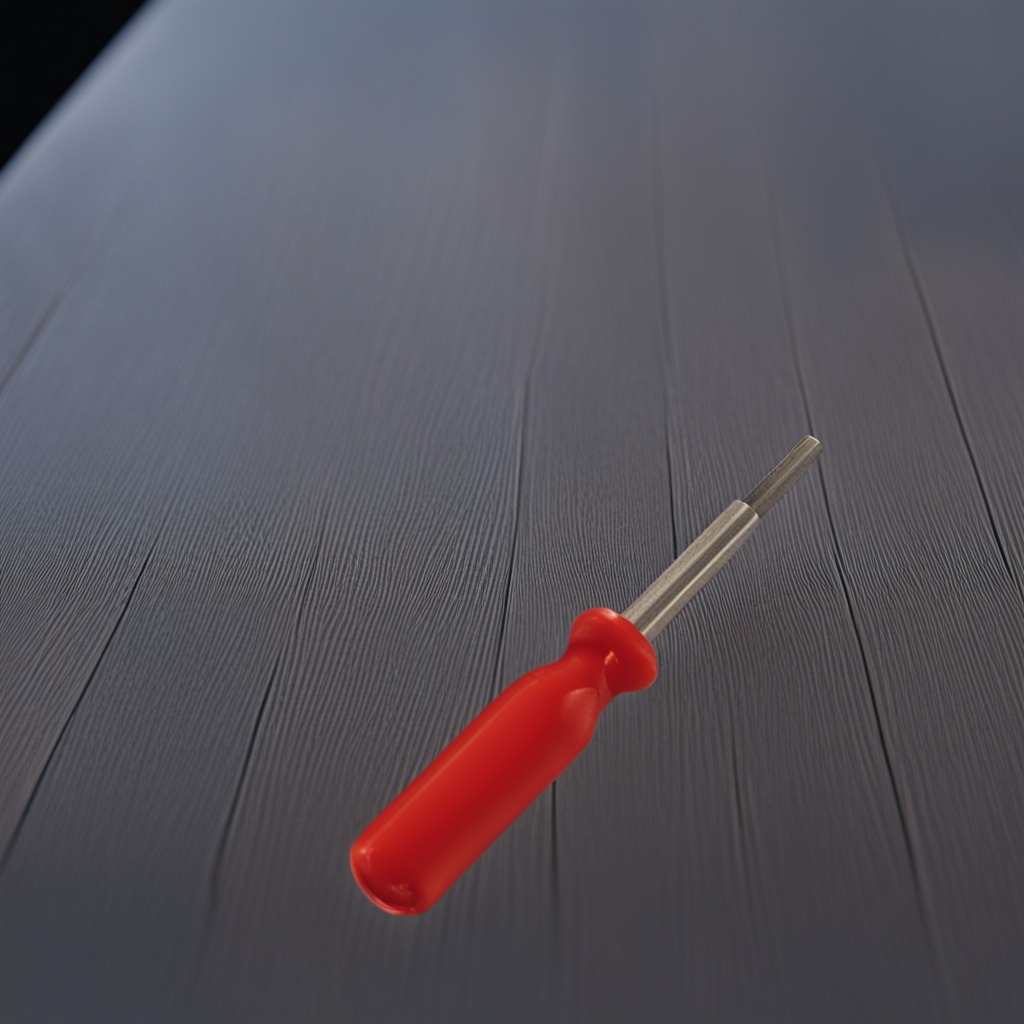
A screwdriver lying on a table in a small garage at twilight.